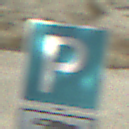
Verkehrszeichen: Parken
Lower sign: HinweisDurchSinnbild23
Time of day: MorningAfternoon
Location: Outdoor (Beach)
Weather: PartlyCloudy
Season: NotSpecified
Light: Natural